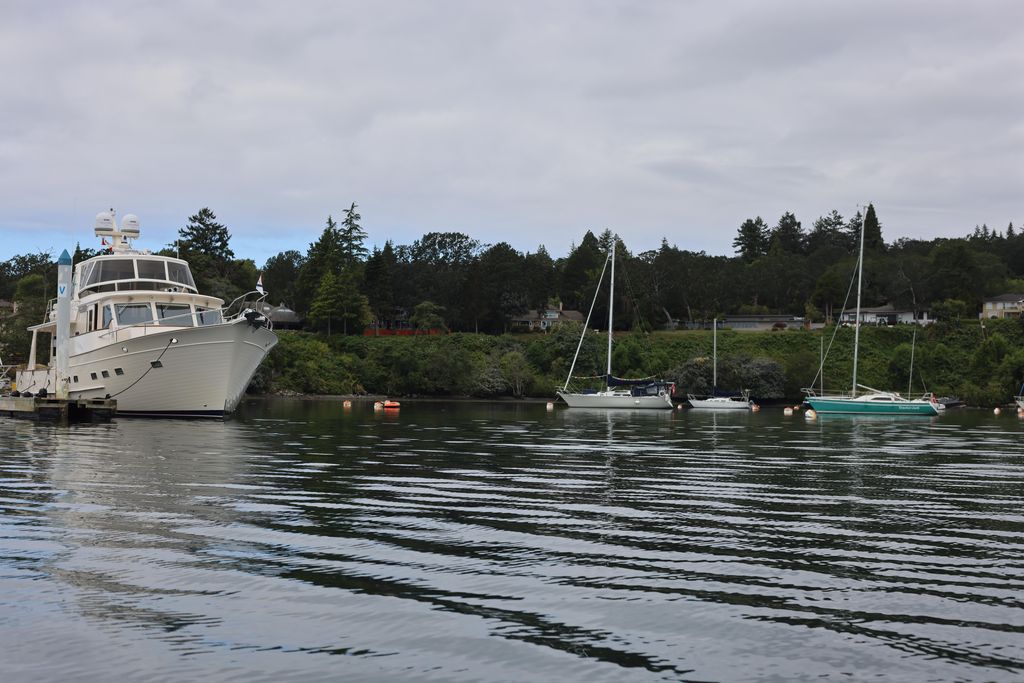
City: victoria